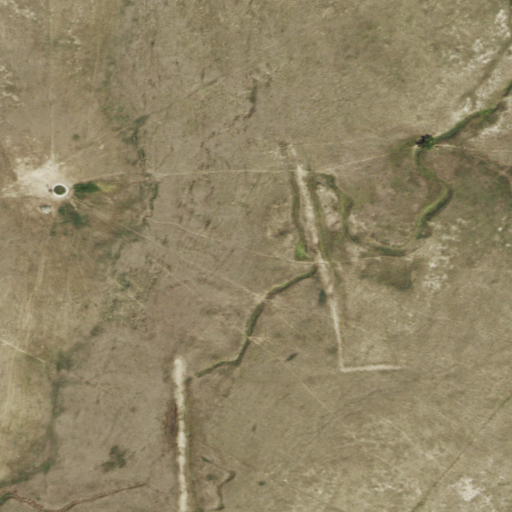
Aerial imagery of valley in Colorado named Bouldin Gulch containing grassland and shrub